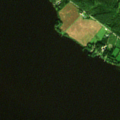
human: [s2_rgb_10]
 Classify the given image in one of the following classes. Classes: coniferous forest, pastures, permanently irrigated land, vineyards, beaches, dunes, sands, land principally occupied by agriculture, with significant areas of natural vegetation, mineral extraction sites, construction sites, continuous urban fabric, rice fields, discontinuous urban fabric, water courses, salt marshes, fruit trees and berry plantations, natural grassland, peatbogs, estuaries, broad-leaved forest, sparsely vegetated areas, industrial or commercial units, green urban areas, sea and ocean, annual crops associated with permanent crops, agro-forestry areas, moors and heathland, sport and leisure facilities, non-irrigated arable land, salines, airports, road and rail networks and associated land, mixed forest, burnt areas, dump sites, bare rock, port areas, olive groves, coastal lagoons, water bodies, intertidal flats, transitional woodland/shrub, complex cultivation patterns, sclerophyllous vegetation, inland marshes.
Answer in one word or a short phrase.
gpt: land principally occupied by agriculture, with significant areas of natural vegetation, mixed forest, water bodies